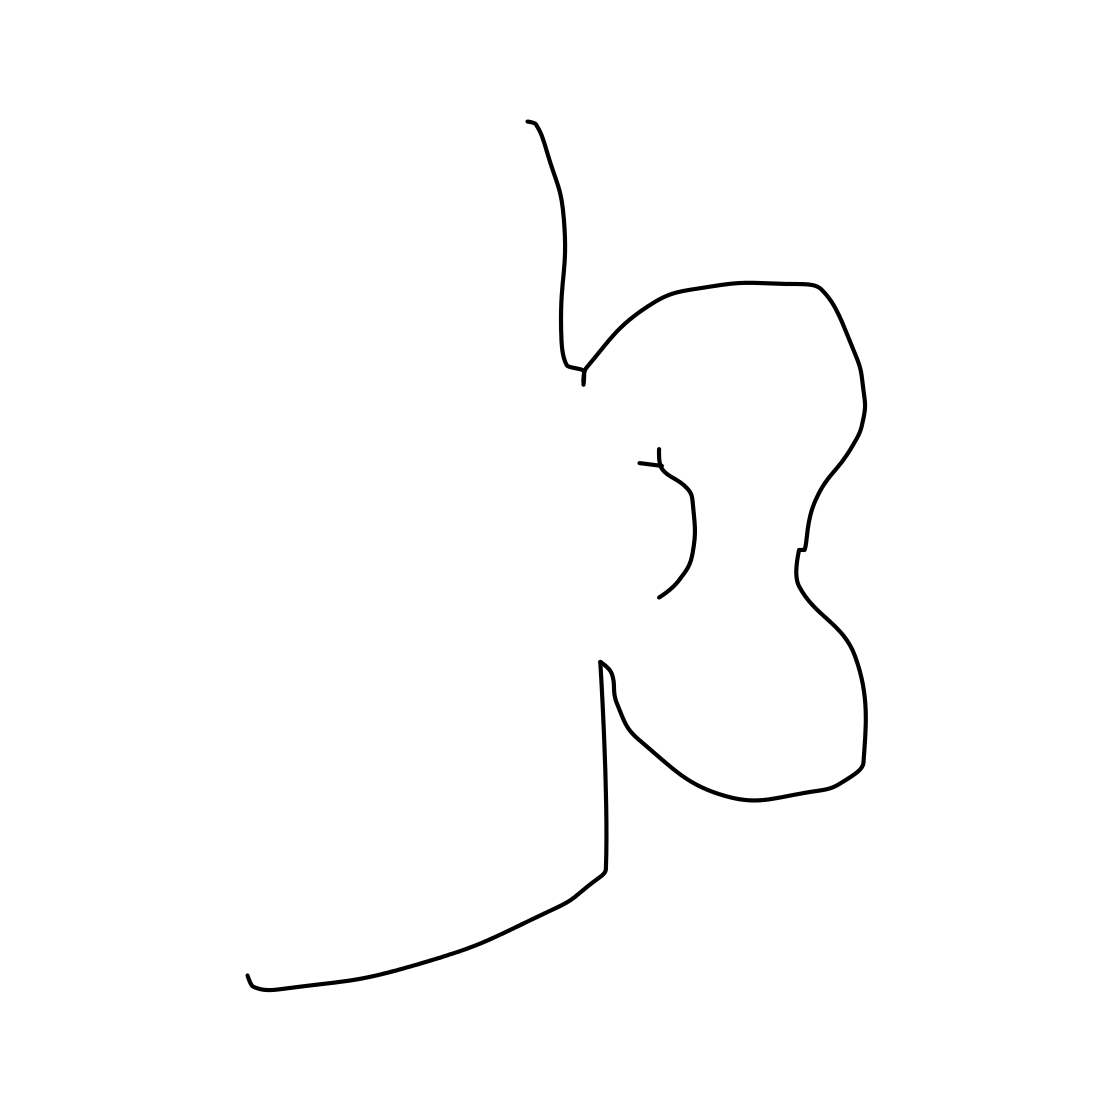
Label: ear